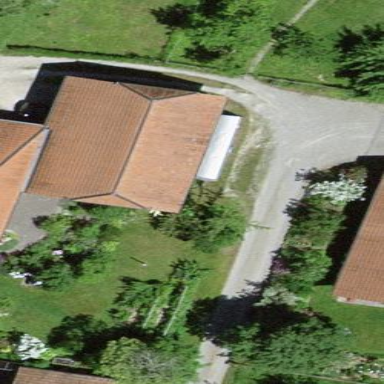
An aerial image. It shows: Garage.